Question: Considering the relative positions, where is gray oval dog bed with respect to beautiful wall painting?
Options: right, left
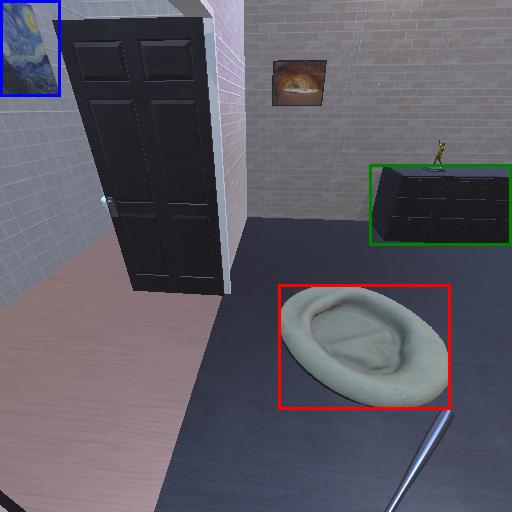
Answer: right